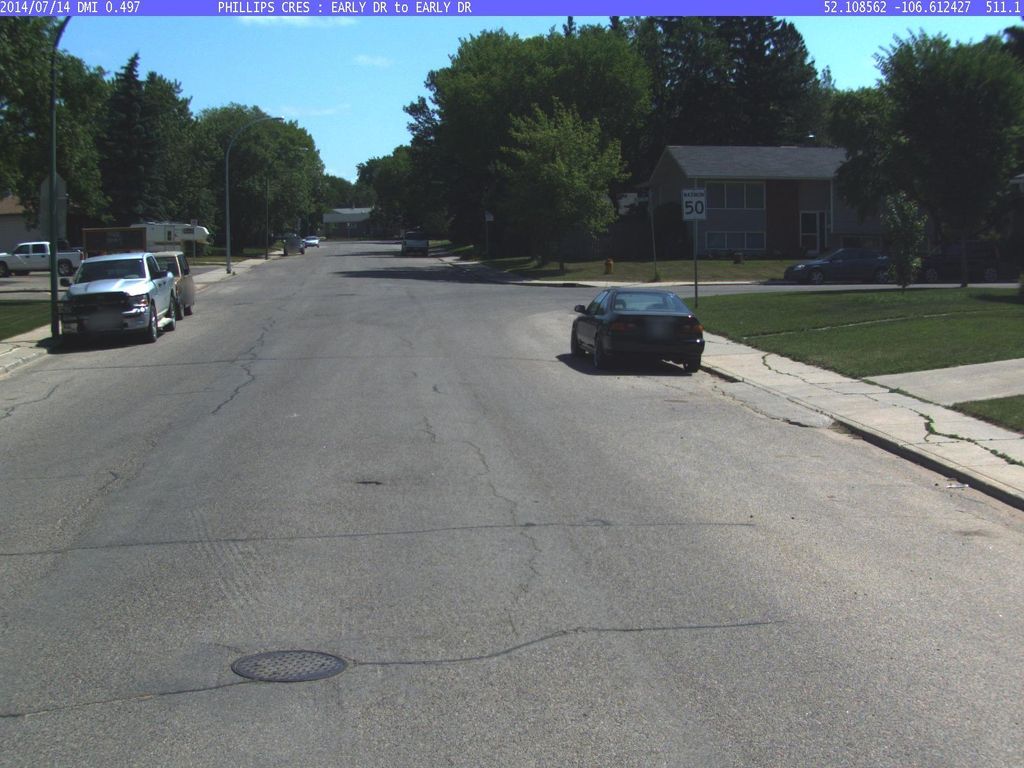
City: saskatoon